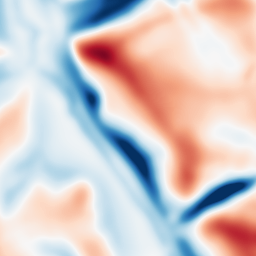
Category: multiscale
Decomposition family: dog
Decomposition parameters: sigma_low: 5
sigma_high: 20
Upsampling method: cubic_catmull_rom
Upsampling parameters: scale: 4
Upsampling scale: 4